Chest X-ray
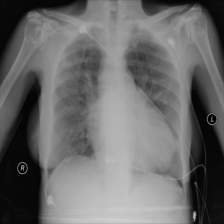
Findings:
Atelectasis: negative
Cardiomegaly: positive
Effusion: negative
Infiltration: negative
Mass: negative
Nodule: negative
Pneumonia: negative
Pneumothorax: positive
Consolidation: negative
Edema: negative
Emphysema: negative
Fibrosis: negative
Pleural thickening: negative
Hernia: negative